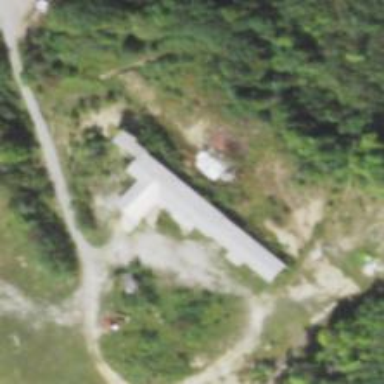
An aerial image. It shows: Building used as sawmill.